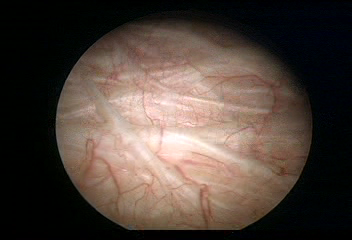
Modality: WLC
Class: Normal mucosa
Bladder cancer association: No